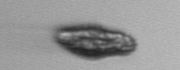
Label: Pseudochattonella_farcimen